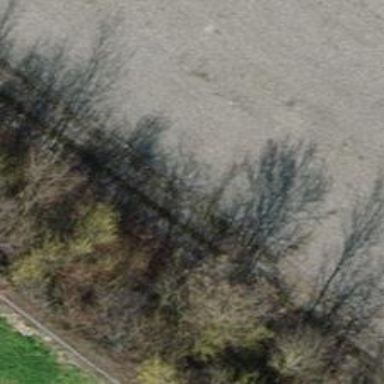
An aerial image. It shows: Track with compacted grade3 surface.